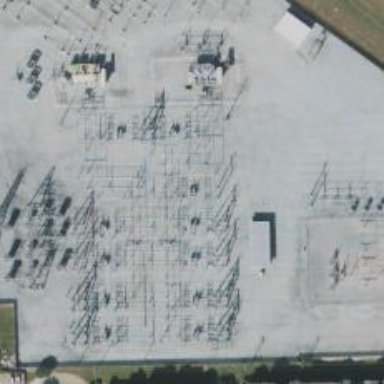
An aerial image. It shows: Switch used for power control.